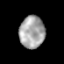
Tissue: prostate
Cell type: T cells
Senescence score: 0.2995
Nuclear area (px): 801
Mean DAPI intensity: 164.261